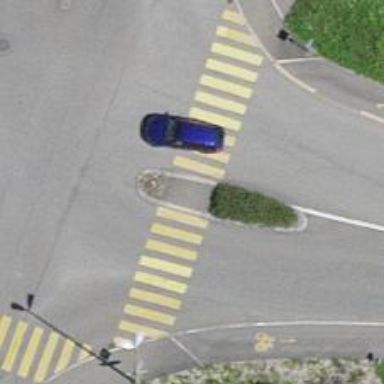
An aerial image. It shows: Footway that serves as traffic island.